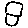
Label: car